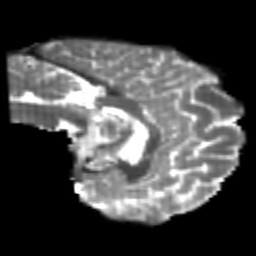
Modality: T2w
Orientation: sagittal
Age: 26
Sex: male
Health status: healthy
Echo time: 0.074 s